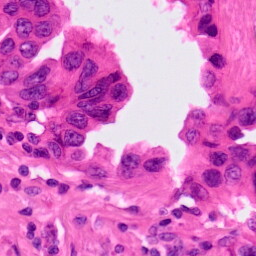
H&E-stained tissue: Lung